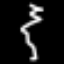
Label: squiggle